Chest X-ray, PA view. Patient: 60 years old, sex F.
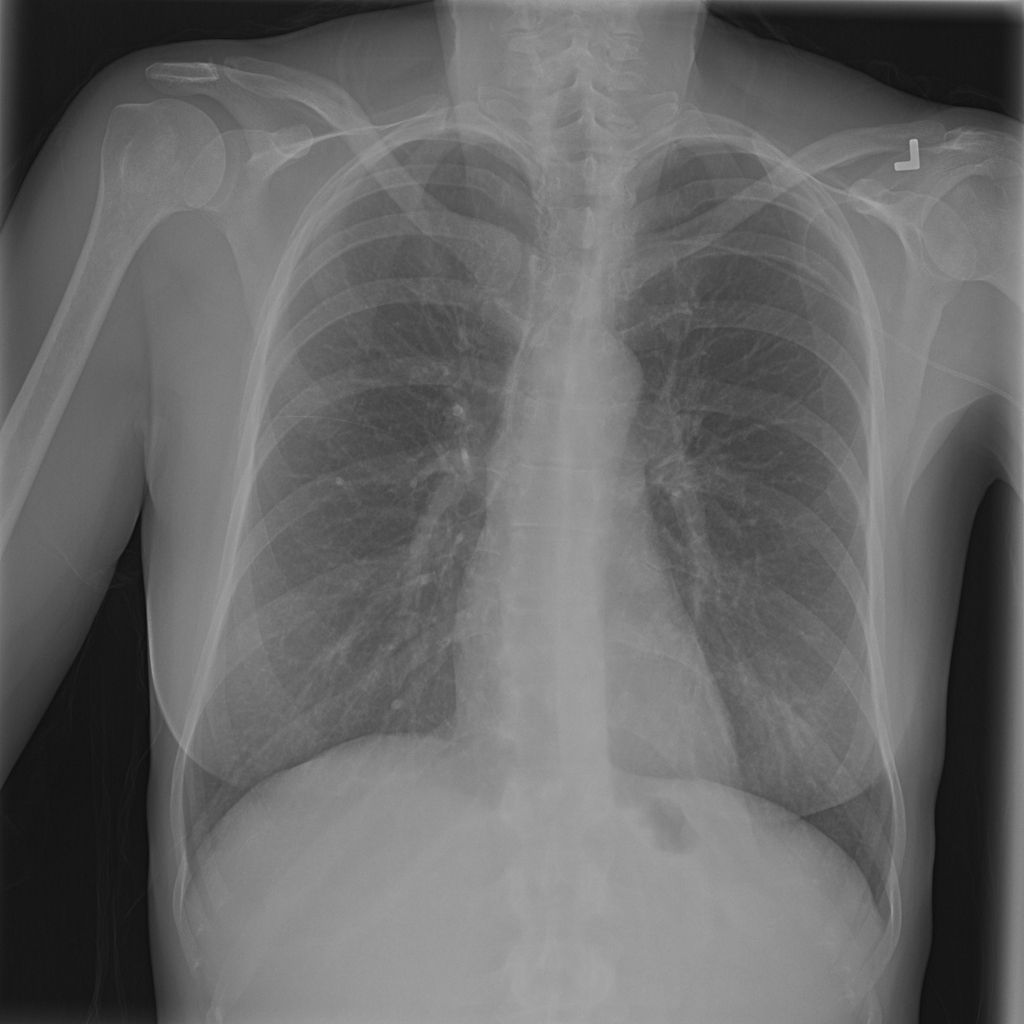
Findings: No Finding